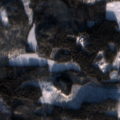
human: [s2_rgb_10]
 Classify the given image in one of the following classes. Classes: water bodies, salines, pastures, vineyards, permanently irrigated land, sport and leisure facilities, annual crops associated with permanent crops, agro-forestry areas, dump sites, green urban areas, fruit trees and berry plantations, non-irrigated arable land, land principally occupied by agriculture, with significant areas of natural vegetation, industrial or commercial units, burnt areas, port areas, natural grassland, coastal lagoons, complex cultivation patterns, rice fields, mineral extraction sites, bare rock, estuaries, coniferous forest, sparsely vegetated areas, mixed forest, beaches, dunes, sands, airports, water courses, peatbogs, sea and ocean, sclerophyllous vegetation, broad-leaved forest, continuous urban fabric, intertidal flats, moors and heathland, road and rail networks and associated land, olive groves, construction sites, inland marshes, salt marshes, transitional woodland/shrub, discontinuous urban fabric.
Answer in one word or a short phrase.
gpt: coniferous forest, mixed forest, transitional woodland/shrub